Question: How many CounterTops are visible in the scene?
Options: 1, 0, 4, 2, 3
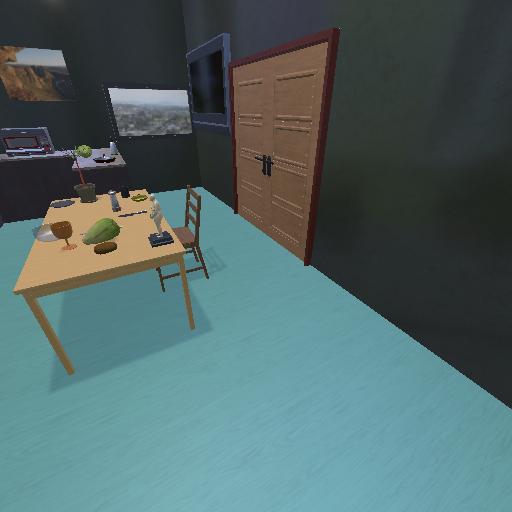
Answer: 1